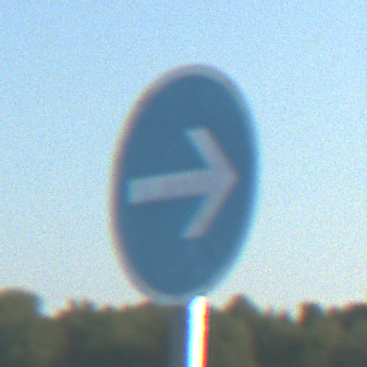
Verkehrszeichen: VorgeschriebeneFahrtrichtungHierRechts
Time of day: MorningAfternoon
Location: Outdoor (Nature)
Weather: Clear
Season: NotSpecified
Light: Natural